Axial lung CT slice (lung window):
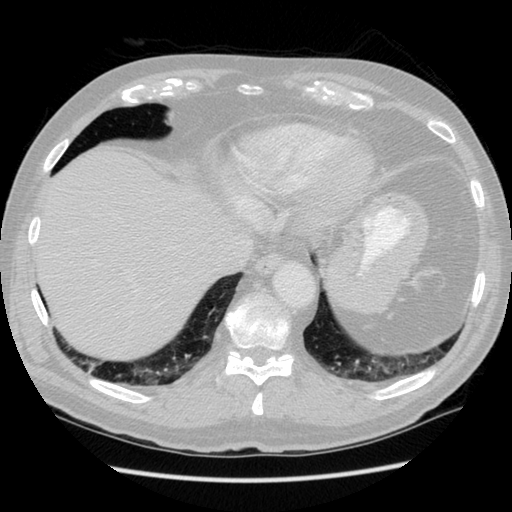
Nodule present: no